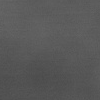
Atmospheric dust classification: dusty